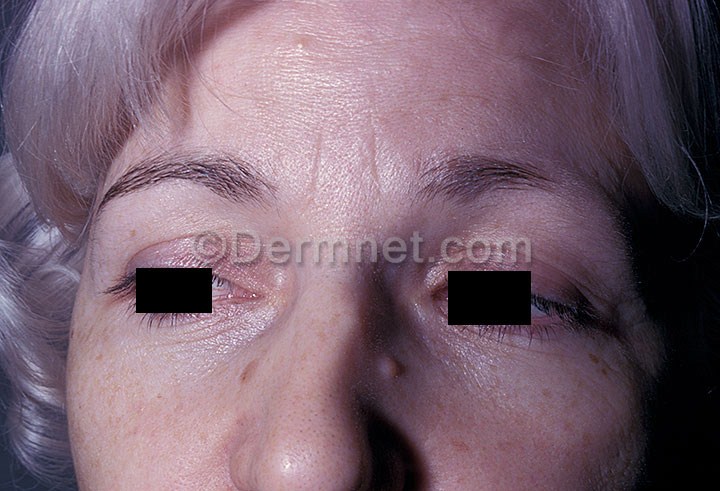
Disease: Hair Loss Photos Alopecia and other Hair Diseases